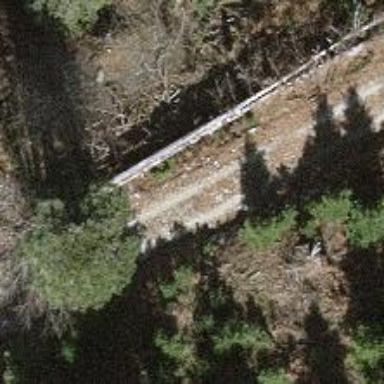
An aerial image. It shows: Gravel track.